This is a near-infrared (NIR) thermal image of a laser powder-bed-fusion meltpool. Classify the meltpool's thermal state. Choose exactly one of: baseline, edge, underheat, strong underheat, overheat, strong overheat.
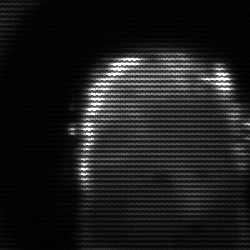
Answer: baseline